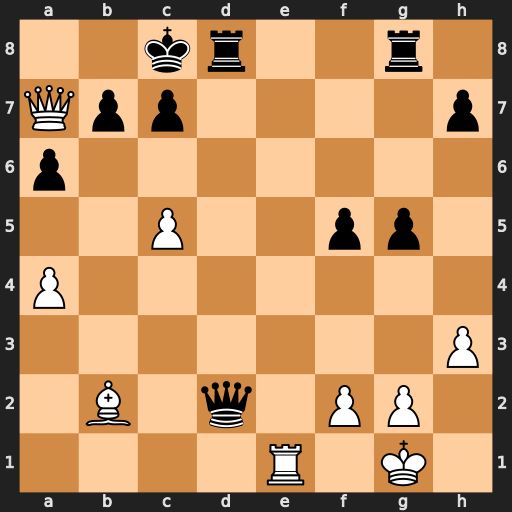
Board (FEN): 2kr2r1/Qpp4p/p7/2P2pp1/P7/7P/1B1q1PP1/4R1K1
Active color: w
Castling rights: -
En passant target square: -
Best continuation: Re7 Qe1+ Rxe1